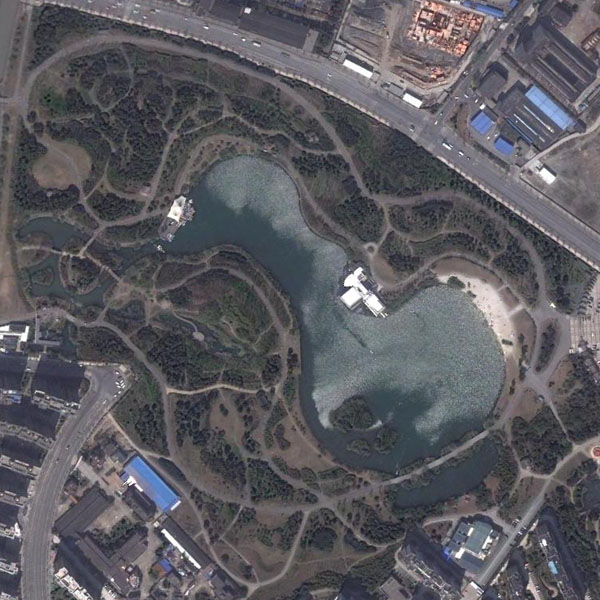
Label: Park